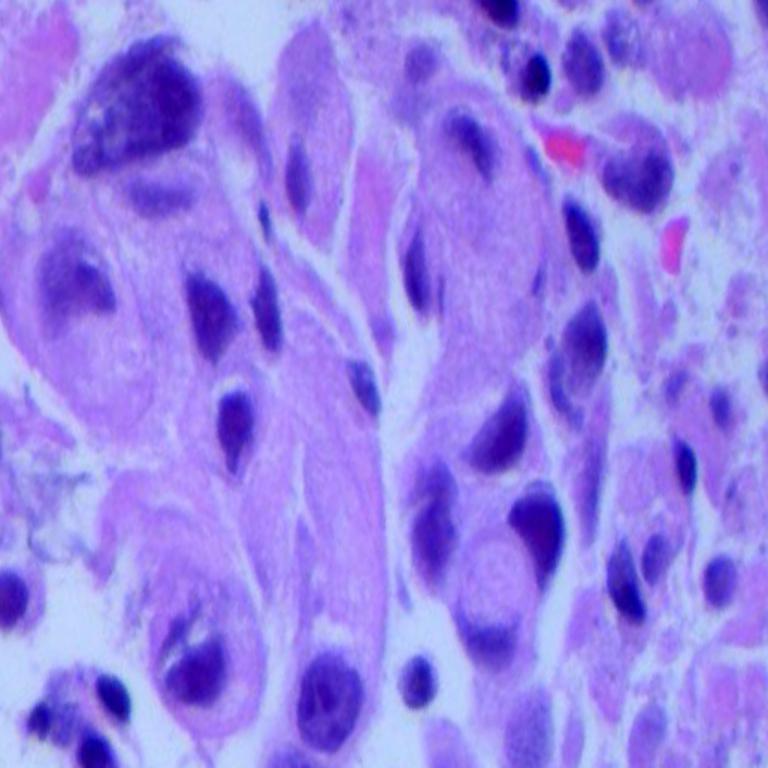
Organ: lung
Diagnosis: adenocarcinomas